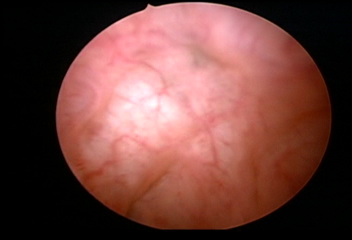
Modality: WLC
Class: Normal mucosa
Bladder cancer association: No